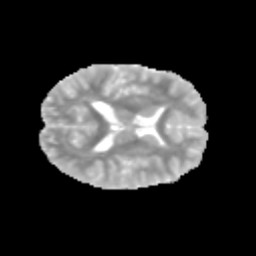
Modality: MD
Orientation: axial
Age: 12
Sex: male
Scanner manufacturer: siemens
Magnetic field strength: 3 T
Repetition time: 3.8 s
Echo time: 0.07 s